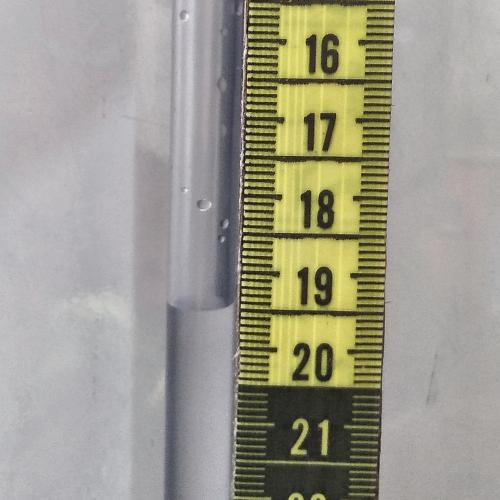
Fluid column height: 19.5 cm